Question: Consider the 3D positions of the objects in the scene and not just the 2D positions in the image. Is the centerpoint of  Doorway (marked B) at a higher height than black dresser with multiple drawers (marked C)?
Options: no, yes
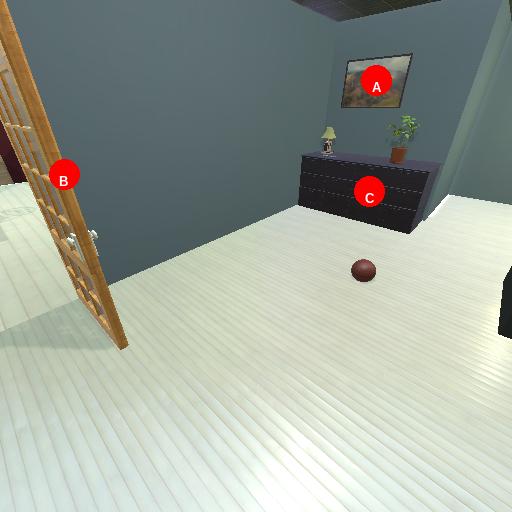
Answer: no